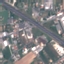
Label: Highway